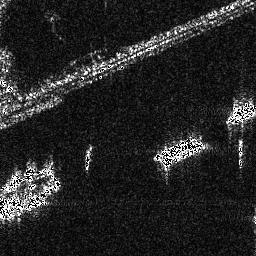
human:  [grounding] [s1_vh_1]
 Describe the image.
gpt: In the satellite image, there is  <ref>1 medium ship </ref> <box>[[59, 53, 80, 64, 0]]</box> located at center,  <ref>1 medium ship </ref> <box>[[86, 38, 99, 48, 0]]</box> located at right.